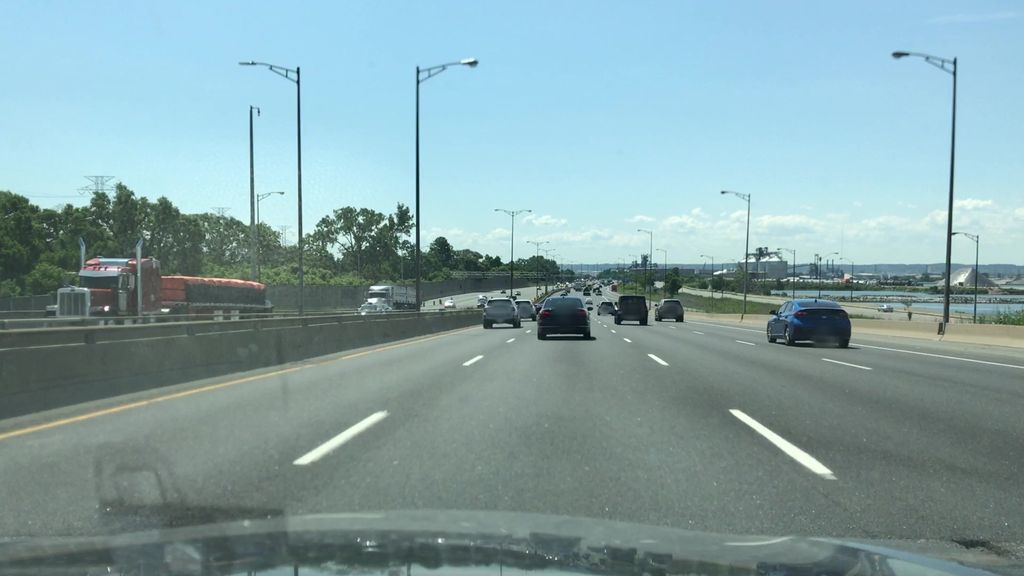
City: hamilton